Field crop: maize
Growth stage: 2
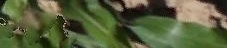
Species: maize